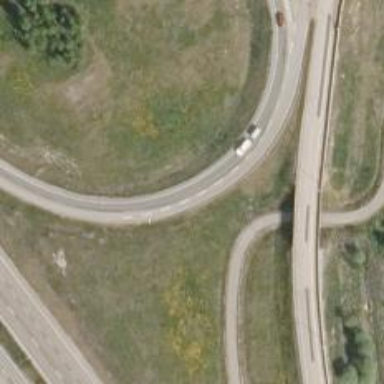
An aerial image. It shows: Trunk link highway with asphalt surface.